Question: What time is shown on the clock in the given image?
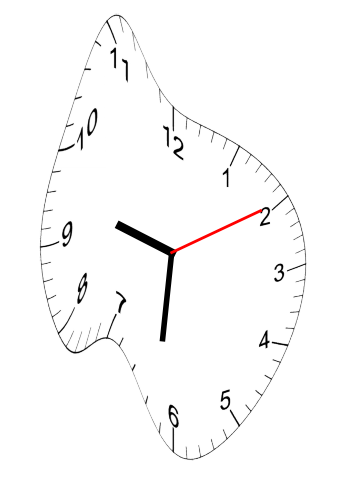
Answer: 09:31:10